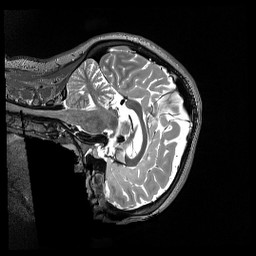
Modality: T2w
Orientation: sagittal
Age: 23
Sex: female
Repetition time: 3.2 s
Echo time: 0.563 s